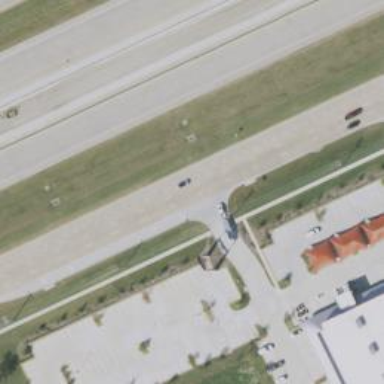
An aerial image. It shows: Secondary road with frontage road alongside.